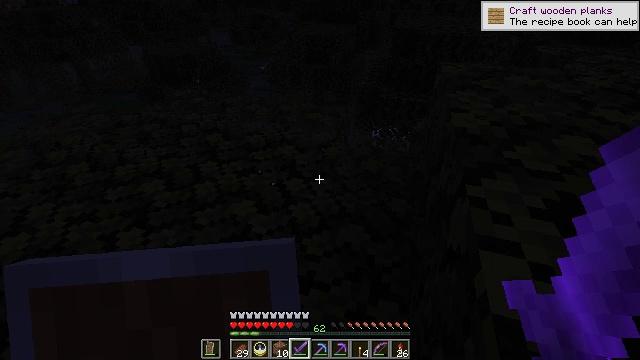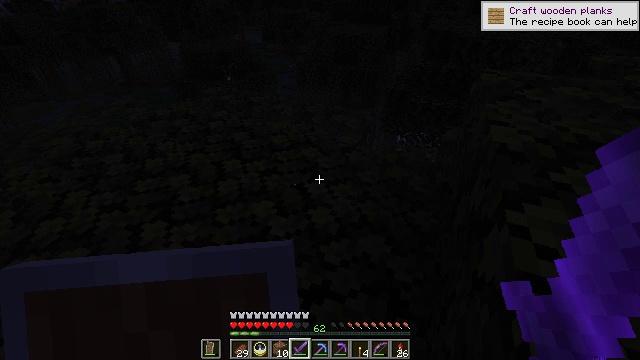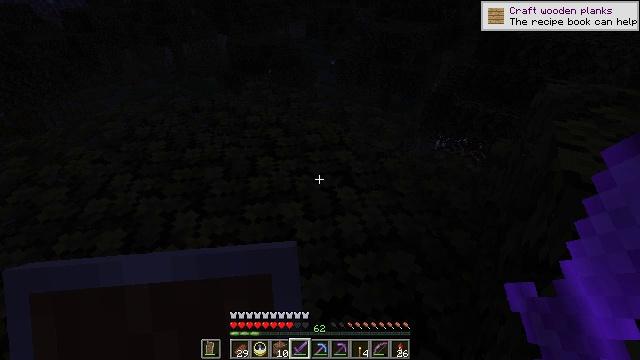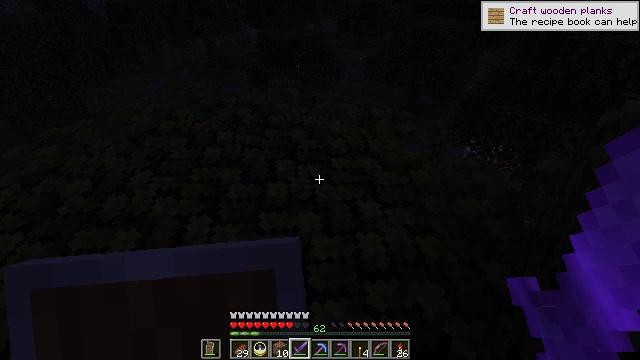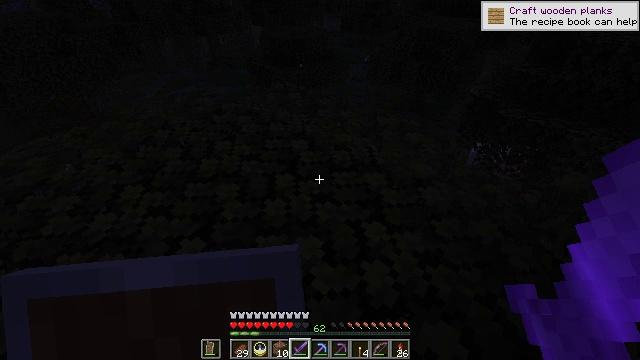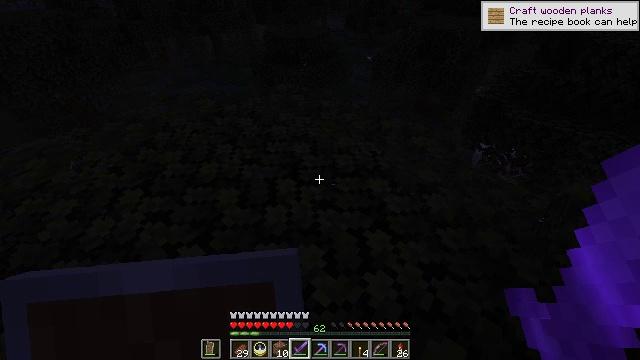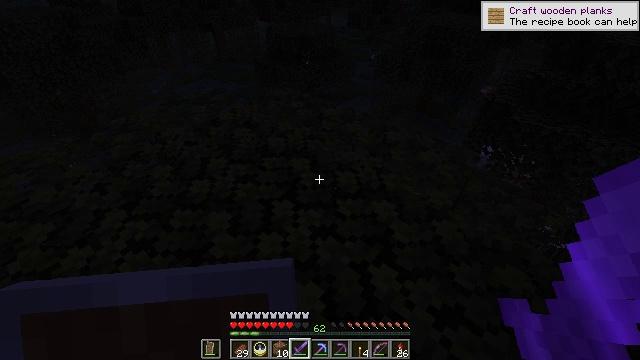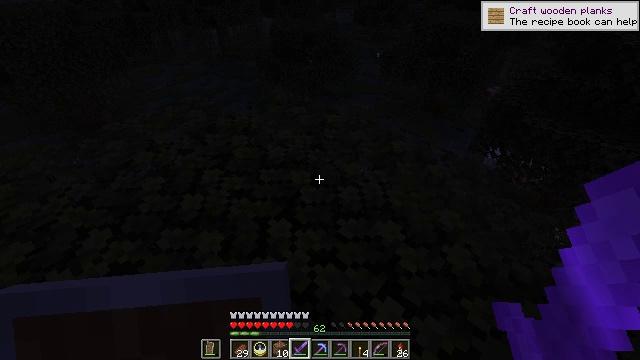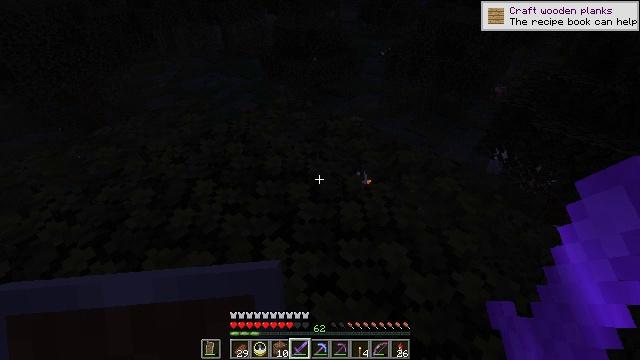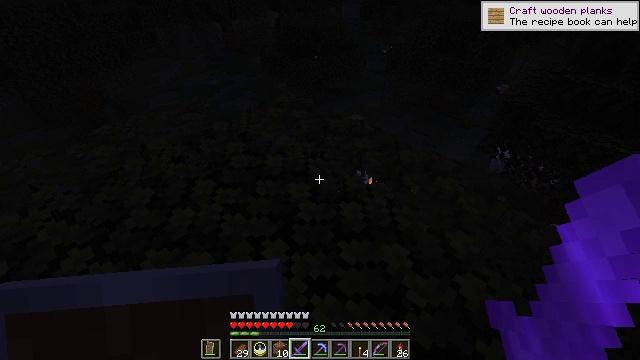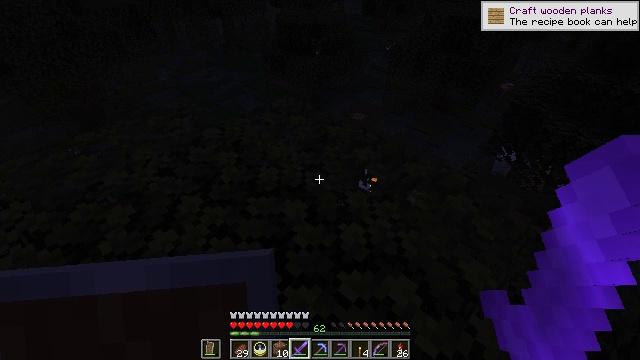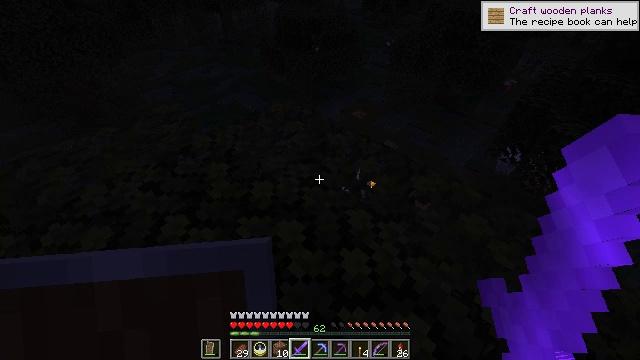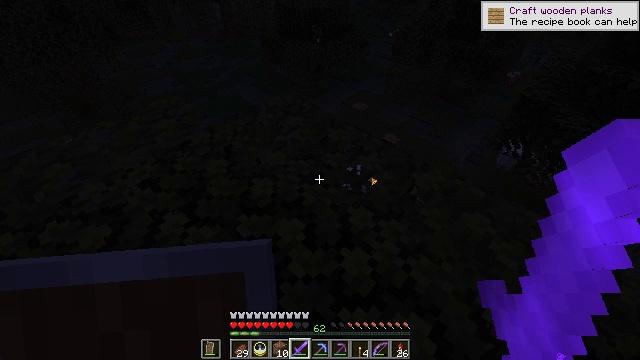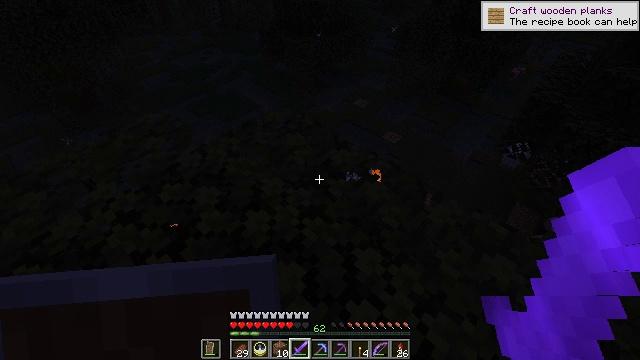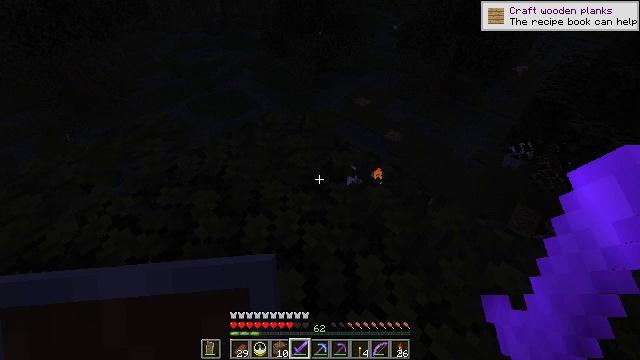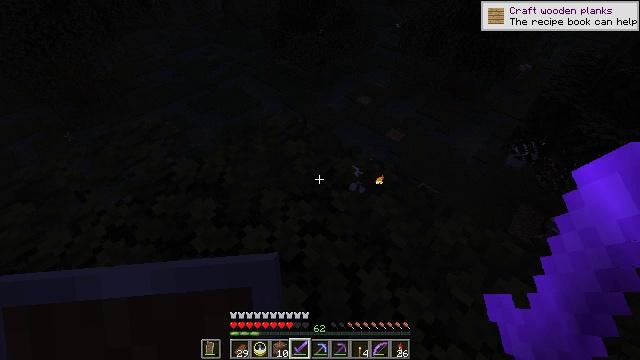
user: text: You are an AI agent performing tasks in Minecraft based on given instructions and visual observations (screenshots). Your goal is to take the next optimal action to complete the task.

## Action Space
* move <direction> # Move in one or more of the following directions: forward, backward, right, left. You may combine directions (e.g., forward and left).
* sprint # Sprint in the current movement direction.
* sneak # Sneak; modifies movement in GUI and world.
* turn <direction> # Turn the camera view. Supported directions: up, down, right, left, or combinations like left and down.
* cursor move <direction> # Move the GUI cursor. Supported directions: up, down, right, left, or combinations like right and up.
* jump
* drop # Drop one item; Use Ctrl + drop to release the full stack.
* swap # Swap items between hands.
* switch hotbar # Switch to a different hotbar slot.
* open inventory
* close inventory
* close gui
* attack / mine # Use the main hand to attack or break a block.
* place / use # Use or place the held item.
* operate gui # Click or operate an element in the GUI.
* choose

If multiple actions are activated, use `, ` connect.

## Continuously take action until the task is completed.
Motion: motion action
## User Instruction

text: Hunt mobs.
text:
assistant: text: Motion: move forward, turn left
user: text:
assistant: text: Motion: move forward, turn left
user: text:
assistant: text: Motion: move forward, turn left
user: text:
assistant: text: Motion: move forward
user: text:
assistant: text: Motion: move forward
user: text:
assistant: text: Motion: move forward
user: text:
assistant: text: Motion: move forward
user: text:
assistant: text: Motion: move forward
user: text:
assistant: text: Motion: move forward
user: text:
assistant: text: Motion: move forward
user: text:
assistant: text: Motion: move forward
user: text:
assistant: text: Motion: move forward, turn down
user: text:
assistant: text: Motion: move forward, turn down
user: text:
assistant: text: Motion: no_op
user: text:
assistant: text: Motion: no_op
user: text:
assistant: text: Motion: no_op
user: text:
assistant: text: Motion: move forward
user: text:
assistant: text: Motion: move forward
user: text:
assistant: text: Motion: move forward
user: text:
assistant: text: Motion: move forward
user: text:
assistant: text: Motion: move forward
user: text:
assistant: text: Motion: move forward
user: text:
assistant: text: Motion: move forward
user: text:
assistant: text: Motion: no_op
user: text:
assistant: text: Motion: no_op
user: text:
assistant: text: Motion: no_op
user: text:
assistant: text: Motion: no_op
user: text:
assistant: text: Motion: no_op
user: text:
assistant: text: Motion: no_op
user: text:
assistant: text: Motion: no_op